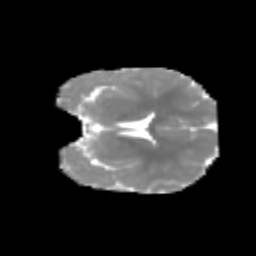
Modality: MD
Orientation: coronal
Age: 6
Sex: female
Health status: healthy